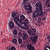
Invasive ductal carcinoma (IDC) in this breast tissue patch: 0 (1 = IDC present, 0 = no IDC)